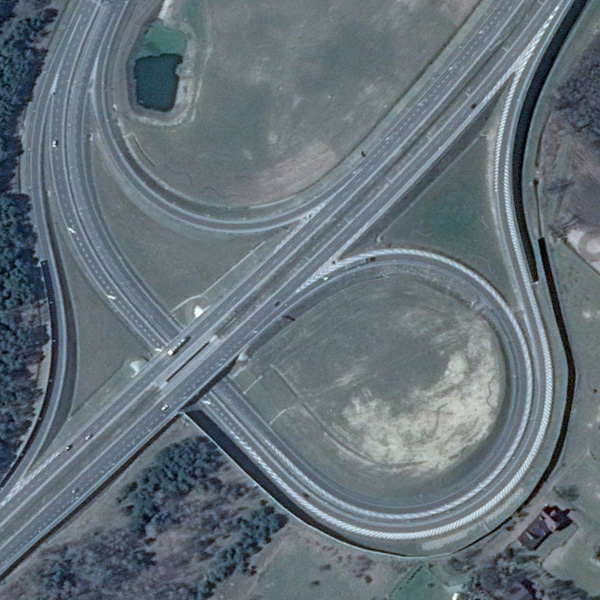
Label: Viaduct